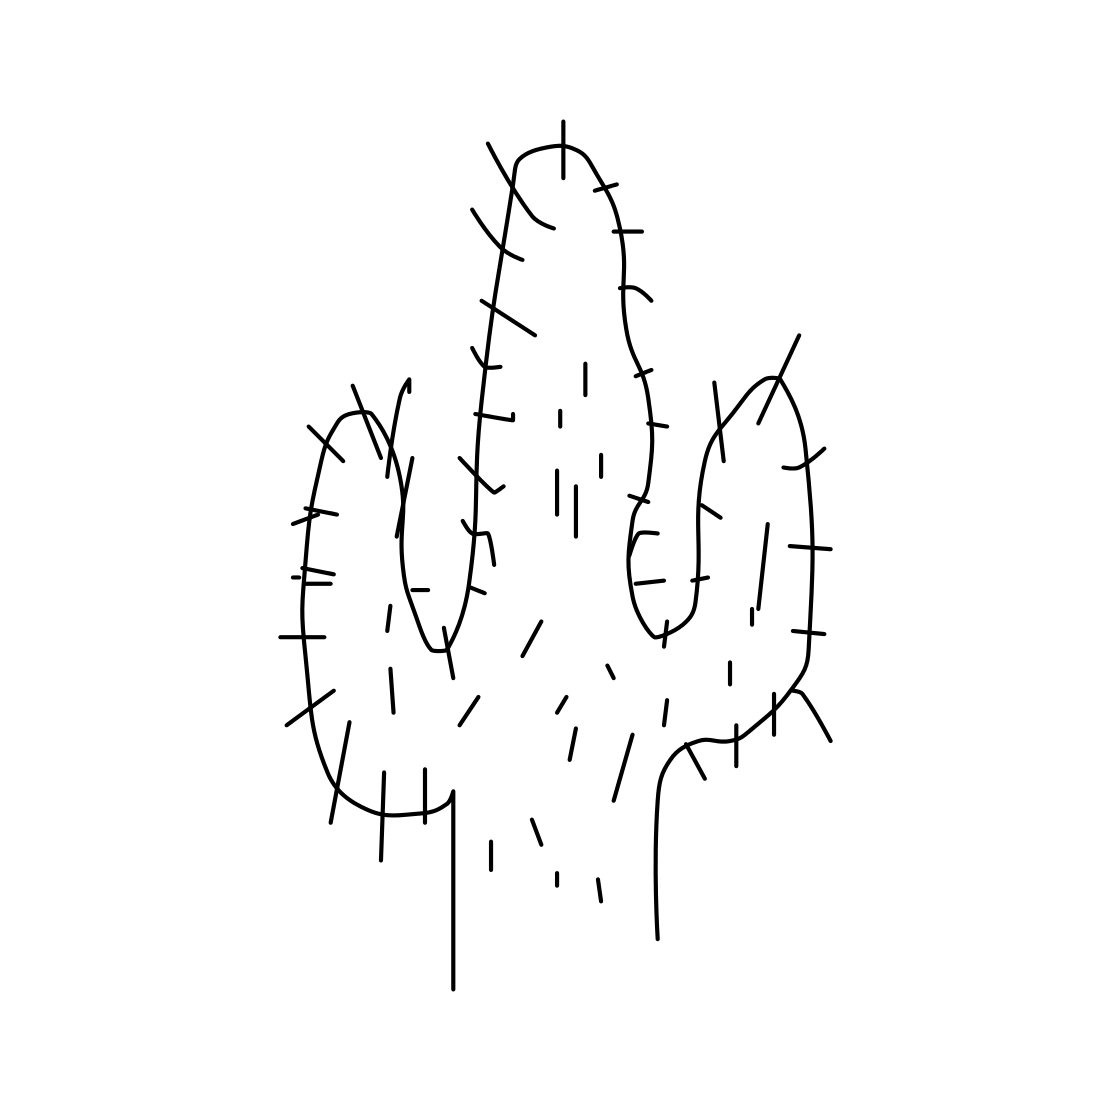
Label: cactus